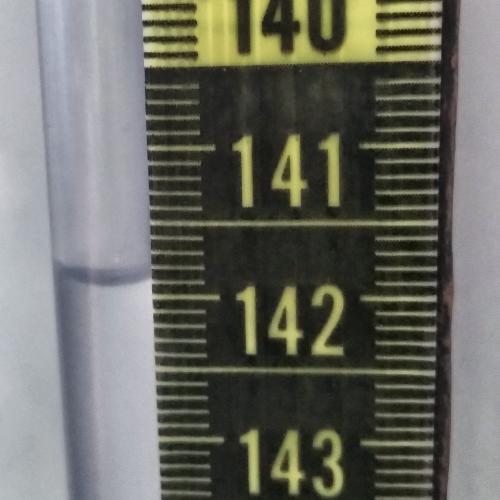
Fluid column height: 141.9 cm